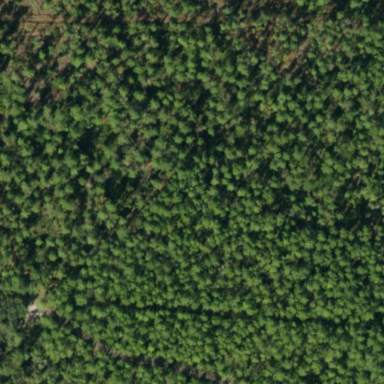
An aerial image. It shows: Needle-leaved woodland.